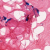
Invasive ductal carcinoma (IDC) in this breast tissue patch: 0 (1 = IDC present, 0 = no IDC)